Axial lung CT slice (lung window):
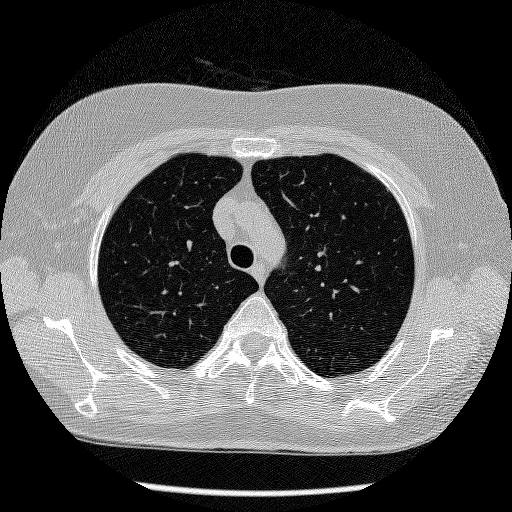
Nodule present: no